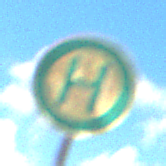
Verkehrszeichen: Haltestelle
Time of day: Midday
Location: Outdoor (Nature)
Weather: PartlyCloudy
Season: NotSpecified
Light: Natural